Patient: sex M, age 65
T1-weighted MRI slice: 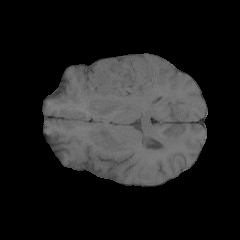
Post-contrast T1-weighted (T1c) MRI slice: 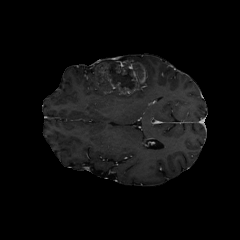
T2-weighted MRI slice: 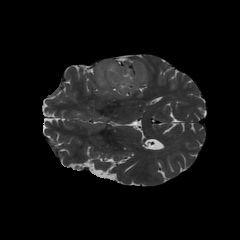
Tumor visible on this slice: yes
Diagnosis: Glioblastoma, IDH-wildtype
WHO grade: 4